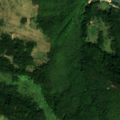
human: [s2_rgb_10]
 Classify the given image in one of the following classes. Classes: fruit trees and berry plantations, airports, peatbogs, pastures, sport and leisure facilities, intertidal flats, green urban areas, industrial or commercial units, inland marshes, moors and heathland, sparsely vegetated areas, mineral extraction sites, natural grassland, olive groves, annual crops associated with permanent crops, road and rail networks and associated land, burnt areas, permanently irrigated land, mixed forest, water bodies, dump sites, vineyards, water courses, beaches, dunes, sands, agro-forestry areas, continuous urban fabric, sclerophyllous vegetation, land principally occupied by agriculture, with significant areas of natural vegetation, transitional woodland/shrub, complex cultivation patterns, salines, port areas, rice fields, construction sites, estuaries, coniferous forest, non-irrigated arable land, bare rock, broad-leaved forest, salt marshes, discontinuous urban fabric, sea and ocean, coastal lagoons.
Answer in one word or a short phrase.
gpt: broad-leaved forest, natural grassland, transitional woodland/shrub, water courses